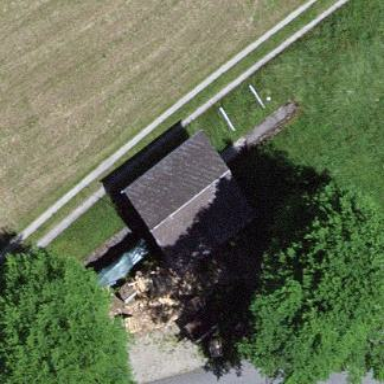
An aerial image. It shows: Barn.